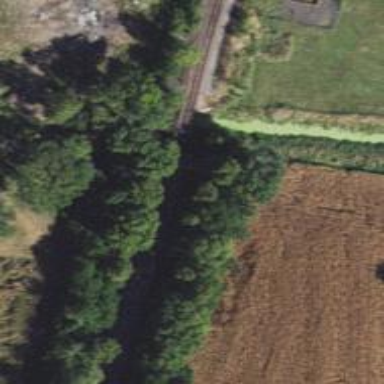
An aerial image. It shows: Bridge over single railway track.